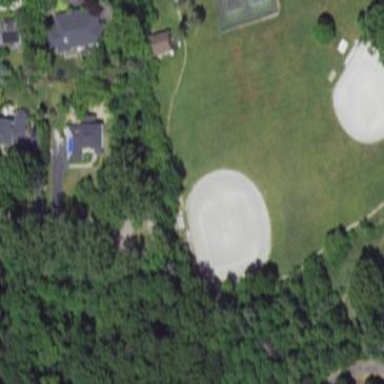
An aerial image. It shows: Baseball pitch with sandy surface. It is designated as leisure land for sports activities.